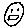
Label: smiley face